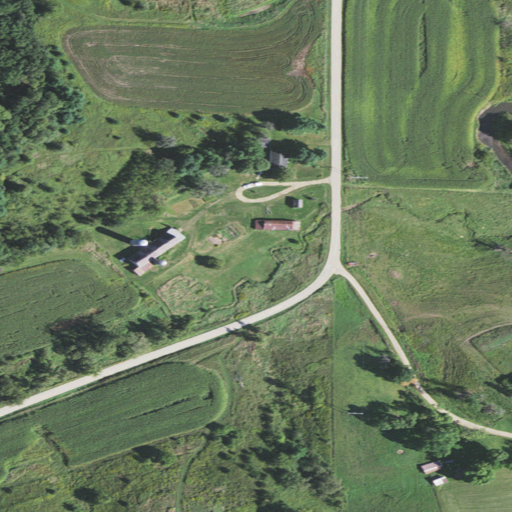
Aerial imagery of valley in Wisconsin named Happy Hollow containing pasture, open development, low intensity development, deciduous forest, and cultivated crops